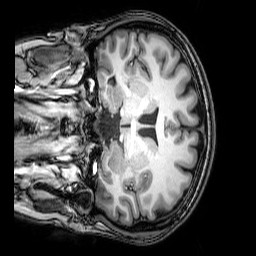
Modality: T1w
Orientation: coronal
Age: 20
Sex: female
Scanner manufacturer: philips
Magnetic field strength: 3 T
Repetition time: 0.008113 s
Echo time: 0.003709 s